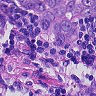
Metastatic tissue present: yes